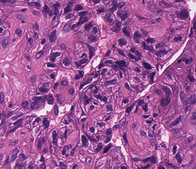
Tumor epithelial tissue: yes
Tumor-associated stroma tissue: no
Normal tissue: no